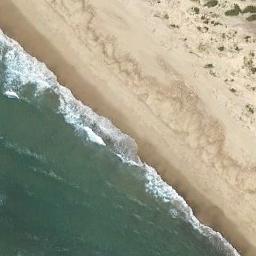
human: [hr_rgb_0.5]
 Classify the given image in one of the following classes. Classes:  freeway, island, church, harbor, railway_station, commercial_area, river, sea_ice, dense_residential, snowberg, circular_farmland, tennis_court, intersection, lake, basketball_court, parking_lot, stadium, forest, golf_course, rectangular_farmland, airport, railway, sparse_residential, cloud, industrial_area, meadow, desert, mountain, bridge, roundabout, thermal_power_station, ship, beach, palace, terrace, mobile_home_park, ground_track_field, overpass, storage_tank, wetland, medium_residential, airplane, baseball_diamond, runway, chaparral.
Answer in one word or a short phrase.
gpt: beach